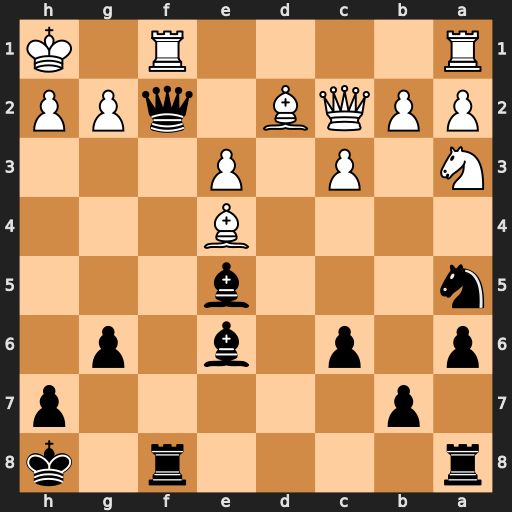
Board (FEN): r4r1k/1p5p/p1p1b1p1/n3b3/4B3/N1P1P3/PPQB1qPP/R4R1K
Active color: b
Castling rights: -
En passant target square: -
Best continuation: Qxf1+ Rxf1 Rxf1#